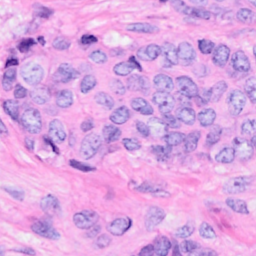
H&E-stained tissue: Breast